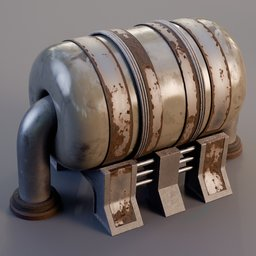
Label: tools